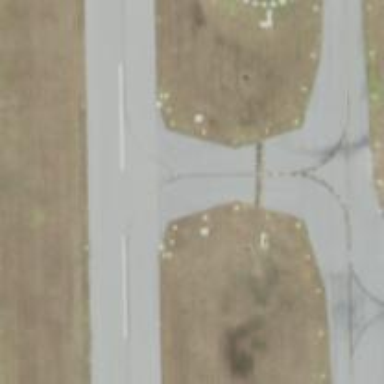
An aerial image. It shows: Taxiway at the airport with asphalt surface.